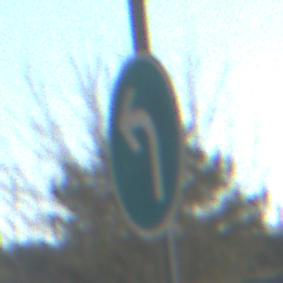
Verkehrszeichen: VorgeschriebeneFahrtrichtungLinks
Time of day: MorningAfternoon
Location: Outdoor (Suburban)
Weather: Clear
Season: NotSpecified
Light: Natural